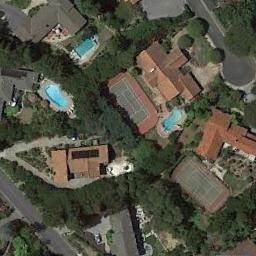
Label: tennis_court